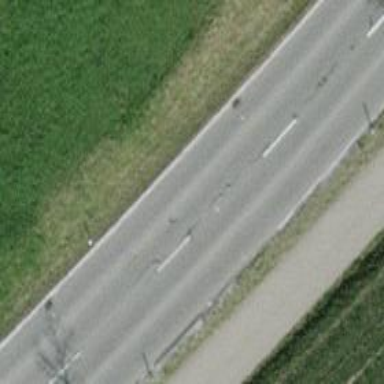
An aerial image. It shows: Tertiary road with asphalt surface. There is separate sidewalk along the road.